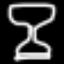
Label: hourglass